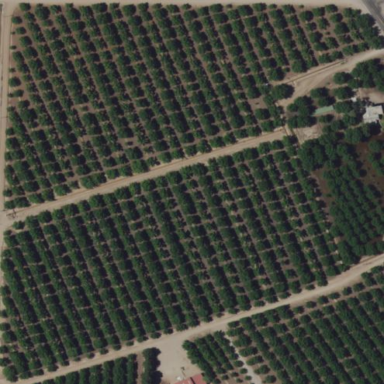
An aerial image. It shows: Orchard.